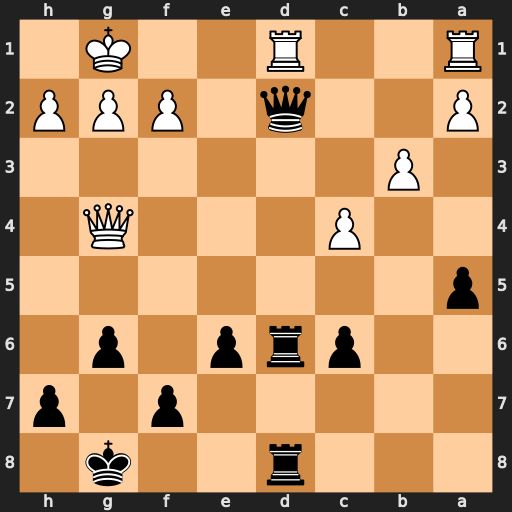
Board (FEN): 3r2k1/5p1p/2prp1p1/p7/2P3Q1/1P6/P2q1PPP/R2R2K1
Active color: b
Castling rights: -
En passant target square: -
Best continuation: Qxd1+ Rxd1 Rxd1+ Qxd1 Rxd1#